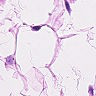
Metastatic tissue present: no